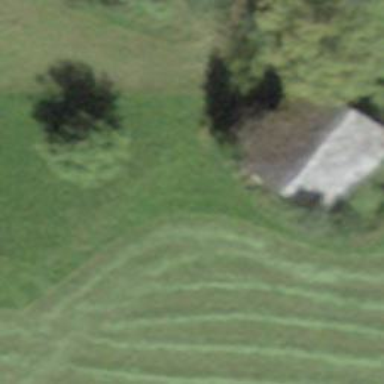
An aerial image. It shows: Rural barn.